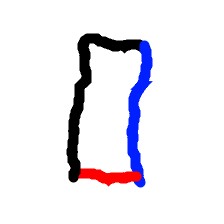
Shape: rectangle